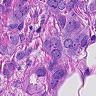
Metastatic tissue present: yes